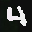
Label: 4